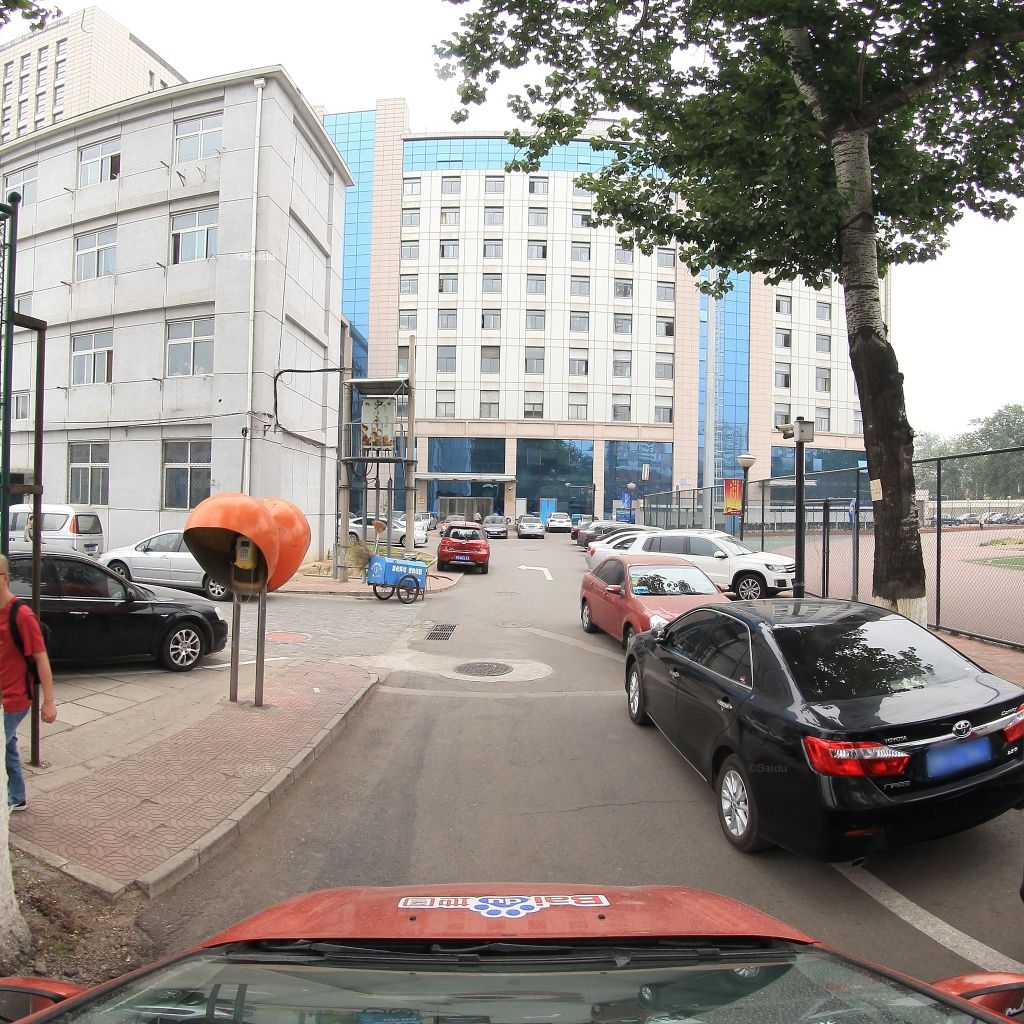
Region: Haidian
Road damage annotations: transverse crack, manhole cover, manhole cover, manhole cover, manhole cover, longitudinal crack